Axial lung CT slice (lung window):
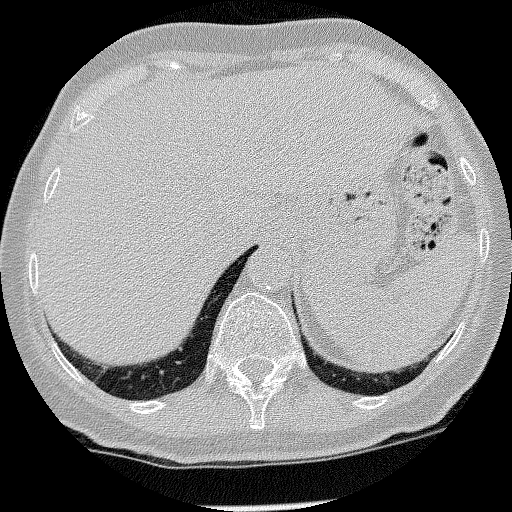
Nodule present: no